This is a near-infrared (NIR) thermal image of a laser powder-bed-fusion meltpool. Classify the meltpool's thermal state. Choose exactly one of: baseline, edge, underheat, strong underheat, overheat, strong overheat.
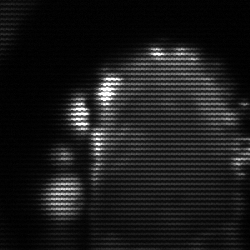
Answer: baseline